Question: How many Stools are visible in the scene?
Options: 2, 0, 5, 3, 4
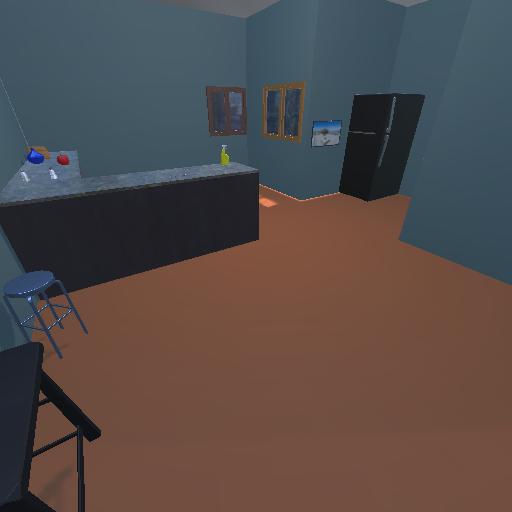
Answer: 2